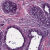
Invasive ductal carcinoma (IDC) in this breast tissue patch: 0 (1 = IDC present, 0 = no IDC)